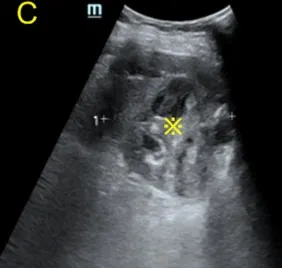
Two-dimensional Color Doppler images of the lesion in the right lower abdomen and spleen obtained by transabdominal ultrasound. (D) Color Doppler image showing sparse blood flow in the solid part and no significant blood flow distribution in the cystic part.
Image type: radiology (ultrasound)